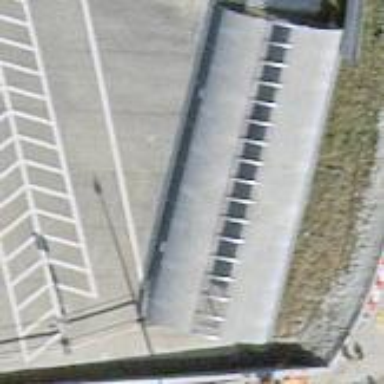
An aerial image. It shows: Shed designated as bicycle parking facility.